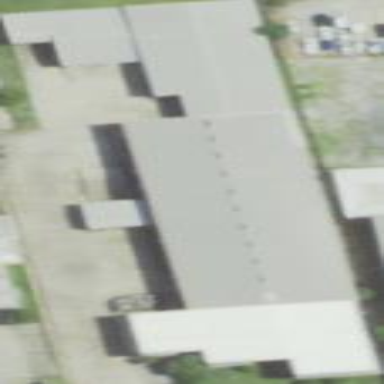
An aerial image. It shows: Building.